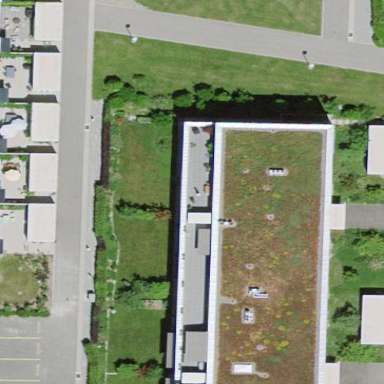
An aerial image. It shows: Flat-roofed building.